Aerial crown-view tile of a tropical tree (Barro Colorado Island, Panama), acquired 20240716:
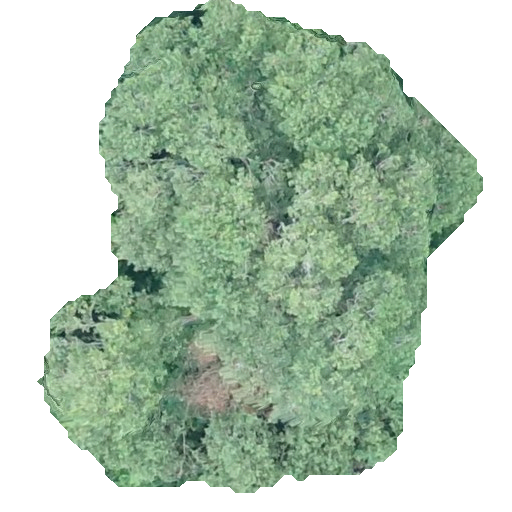
Species: Calophyllum longifolium
GBIF accepted scientific name: Calophyllum longifolium
Crown area: 235.035 m²